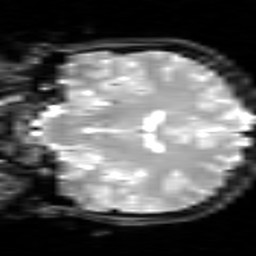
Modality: inplaneT2
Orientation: coronal
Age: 22
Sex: female